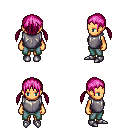
a pixel art fantasy rpg character, female body template, human, tanned skin, steel chest armor, teal pants, pink twin-tailed hairstyle, metal boots, four views (front, back, left, right), 2x2 character sprite sheet, small pixel art, hard edges, no anti-aliasing